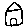
Label: house